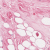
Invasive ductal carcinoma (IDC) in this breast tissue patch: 0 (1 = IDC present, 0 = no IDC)